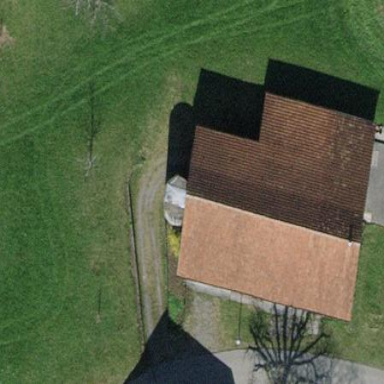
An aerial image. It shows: Cowshed building.